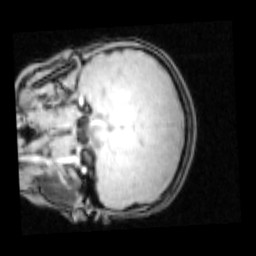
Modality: PDw
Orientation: coronal
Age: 13
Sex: male
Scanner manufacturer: siemens
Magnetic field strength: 3 T
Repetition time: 0.25 s
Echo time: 0.00103 s